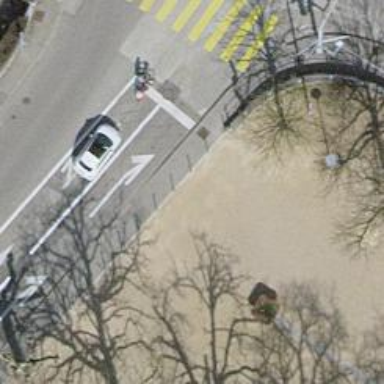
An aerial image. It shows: Bollard.